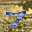
Label: 7